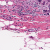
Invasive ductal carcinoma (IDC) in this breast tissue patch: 0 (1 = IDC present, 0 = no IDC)